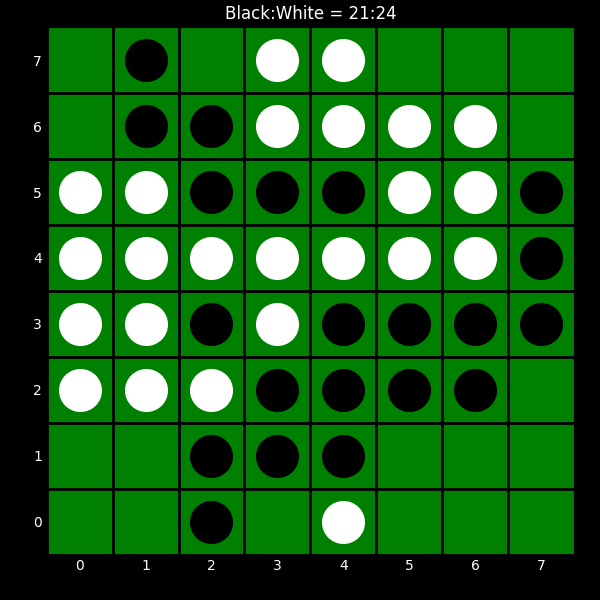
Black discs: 21
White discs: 24